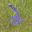
Label: 2